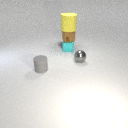
small cyan metal cube below small brown metal cube